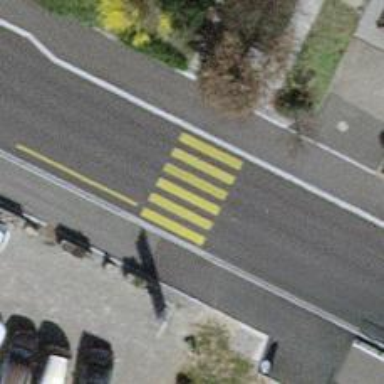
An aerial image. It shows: Marked crossing on footway with clear markings.